Question: I cannot get tkinter to update a pair of simple "application global" boolean variables to match that of the associated checkbox. The booleans are initialized, updated and stored in one file and are referenced (read-only) by another file. Regardless of the checkbox state the booleans never change from their default value. (A side point of note: The initial values of False/True get changed into 0/1, presumably due to the problematic way tkinter impelements booleans).
Curiously, there are NO problems with the similar "application global" TABLE of booleans that corresponds to a table of tkinter checkboxes. The table is an instance of a class defined by a third file. The table resides in the same file (and is treated in the same way) as the simple booleans.
All boolean values are used (read-only) in one file (File1.py) and are only modified by the other file (File2.py). Explicitly returning the problem booleans (from File2.py to File1.py) did not work.
The environment being used is Windows 7, Python 3.2.2 on Eclipse Juno (4.2.2, build M20130204-1200) with the Pydev 2.7.<PHONE> plug-in. The application is being run from the Eclipse console.
By the LEGB scoping rules everything seems OK (the include and global statements are present and the dotted name form is being used for the externally defined "application level" global variables). As I see it, either all boolean updates should work or none should work. So why does the boolean table work properly but not the simple booleans - and what is needed to get the simple booleans to work properly?
Speculating, could it have something to do with the way python implements variables that have basic values (e.g. 0, 1, 2, 3, True? False?) as "shared values" instead of separate variables - and this leads to problems when referencing these simple values from other modules?
The sample application consists of 3 files; each has been reduced as far as possible while remaining able to show the problem. When run on Windows 7 you should see this:
File1.py - mainline, contains the callback function "Get_User_Selections":
'''
from tkinter import *
from tkinter import ttk
import File2
#==========================================================================
def Get_User_Selections( ):
print( "
DoAllReports=", File2.DoAllReports, "DoNoReports=", File2.DoNoReports )
if ( not File2.DoNoReports ) :
for row in range( len( File2.ChosenReports ) ):
for column in range( len( File2.ChosenReports[ 0 ] ) ) :
if ( File2.ChosenReports[ row ][ column ].get() or
File2.DoAllReports ) :
print( "Do report (", row, ',', column, ')' )
return
#==========================================================================
def CreateTheReports( *args ):
Get_User_Selections( )
return
#==========================================================================
''' *********** MAIN PROCEDURE ***************** '''
root = Tk()
root.title( 'tkinter Boolean problem' )
mainframe = ttk.Frame( root )
mainframe.grid( )
File2.ChooseReports( mainframe )
DoItButton = Button( mainframe, text = 'DO IT!', command = CreateTheReports )
DoItButton.grid()
root.mainloop()
#==========================================================================
'''
File2.py - defines the GUI, updates all of the "application level global" booleans:
'''
from tkinter import *
# import the custom "GUI table" widgit class (which works as expected)
from TkinterCheckBoxTableClass import TkinterCheckBoxTableClass
# Determine the table "shape" (in the original application the strings become
# the row and column headers, these headers NOT shown by this example code).
RowTitles = [ "A", "B" ]
ColumnTitles = [ "1", "2", "3", "4" ]
DefaultReports = [ ]
for i in RowTitles :
for j in ColumnTitles :
DefaultReports = DefaultReports + [ False ]
# Initialize the three "APPLICATION LEVEL" global variables that preserve the
# user choices across invocations of the routine. Each invocation is caused
# by the user pressing the "DO IT!" button on the GUI.
ChosenReports = DefaultReports # table of user choices (works properly)
# These two "application" globals override the table (above) of individual
# choices. "DoNoReports" overrides "DoAllReports"; both override the table.
DoAllReports = False # does not work, value never changes
DoNoReports = False # does not work, value never changes
#==========================================================================
def ChooseReports( ParentFrame ):
# Purpose : Interface between the "application globals" and what appears
# on the GUI. Called from File1.py whenever user presses
# the "DO IT" button
global ChosenReports # "application" global, resides in this file
global DoAllReports # "application" global, resides in this file
global DoNoReports # "application" global, resides in this file
GuiTable = [ [ IntVar() for j in range( len( ColumnTitles ) ) ]
for i in range( len( RowTitles ) ) ]
ThisFrame = LabelFrame( ParentFrame, text = " Select Reports " )
ThisFrame.grid( row = 1, column = 0 )
DoAll = IntVar( value = DoAllReports )
DoNone = IntVar( value = DoNoReports )
SelectAll = Checkbutton( ThisFrame, variable = DoAll, text = "All",
onvalue = True, offvalue = False)
SelectAll.grid( row = 0, column = 1 )
SelectNone = Checkbutton( ThisFrame, variable = DoNone, text ='None',
onvalue = True, offvalue = False )
SelectNone.grid( row = 0, column = 2 )
TableFrame = LabelFrame( ThisFrame, background = 'grey',
borderwidth = 1, relief = FLAT )
TableFrame.grid( row = 1, column = 0, columnspan = 3, rowspan = 2 )
# Create the custom Checkbox Table, works without any problems.
ChooseTheReports = TkinterCheckBoxTableClass( FrameID = TableFrame,
UserSelections = GuiTable )
# Update the "application level" globals
DoAllReports = DoAll.get( )
DoNoReports = DoNone.get( )
ChosenReports = ChooseTheReports.getTable( )
# Passing back the above variables in the return statement did NOT work.
# Returning them shouldn't even be needed since a) they have "application"
# level scope, b) they reside in THIS file and c) are ONLY modified by THIS
# file (with the new values being accessible from other files).
return
#==========================================================================
'''
TkinterCheckBoxTableClass.py - implements the table of booleans:
'''
'''
Implements a 2-D matrix (table) of tkinter checkboxes (for Python 3.x).
'''
from tkinter import *
from tkinter import ttk
class TkinterCheckBoxTableClass( object ):
'''
Python 3.x interface to a matrix (2-D table) of tkinter checkboxes.
Must pass a tkinter frame and the matrix to the constructor.
Class constructor parameters:
FrameID - tkinter parent frame that displays the table
UserSelections - matrix of True/False values passed to/from to GUI
Entire Table Methods:
getTable() - extracts 2-D array of UserSelections from tkinter
'''
'''----------------------------------------------------------------------'''
'''
Constructor
'''
def __init__( self , FrameID, UserSelections ) :
self.frameID = FrameID
self.userSelections = UserSelections
self.rowCount = max( 1, len( self.userSelections ) )
self.columnCount = max( 1, len( self.userSelections[ 0 ] ) )
self.checkBoxTable = [ [ IntVar() for j in range( self.columnCount ) ]
for i in range( self.rowCount ) ]
# Construct and display the table of tkinter checkboxes
for i in range( self.rowCount ) :
for j in range( self.columnCount ) :
self.checkBoxTable[i][j] = Checkbutton( self.frameID,
variable = self.userSelections[ i ][ j ],
onvalue = True, offvalue = False )
self.checkBoxTable[i][j].grid( row = i + 1, column = j + 1,
sticky = W )
'''----------------------------------------------------------------------'''
'''Methods:'''
def getTable( self ) :
for i in range( self.rowCount ) :
for j in range( self.columnCount ) :
self.checkBoxTable[i][j] = Checkbutton( self.frameID,
variable = self.userSelections[ i ][ j ],
onvalue = True,offvalue = False )
self.checkBoxTable[i][j].grid( row = i + 1, column = j + 1,
sticky = W )
return self.userSelections
''' END CLASS '''
'''
BTW, as to PEP8: see the section immediately after the PEP8 introduction. ;>) I am also well aware of the advantages/disadvantages of "application globals" and of the kludgey "create a universal include file and import it everywhere" approach; one that I'd prefer NOT to use unless there is ABSOLUTELY no other simple way of fixing my problem. (I much prefer importing modules ONLY where they are needed.)
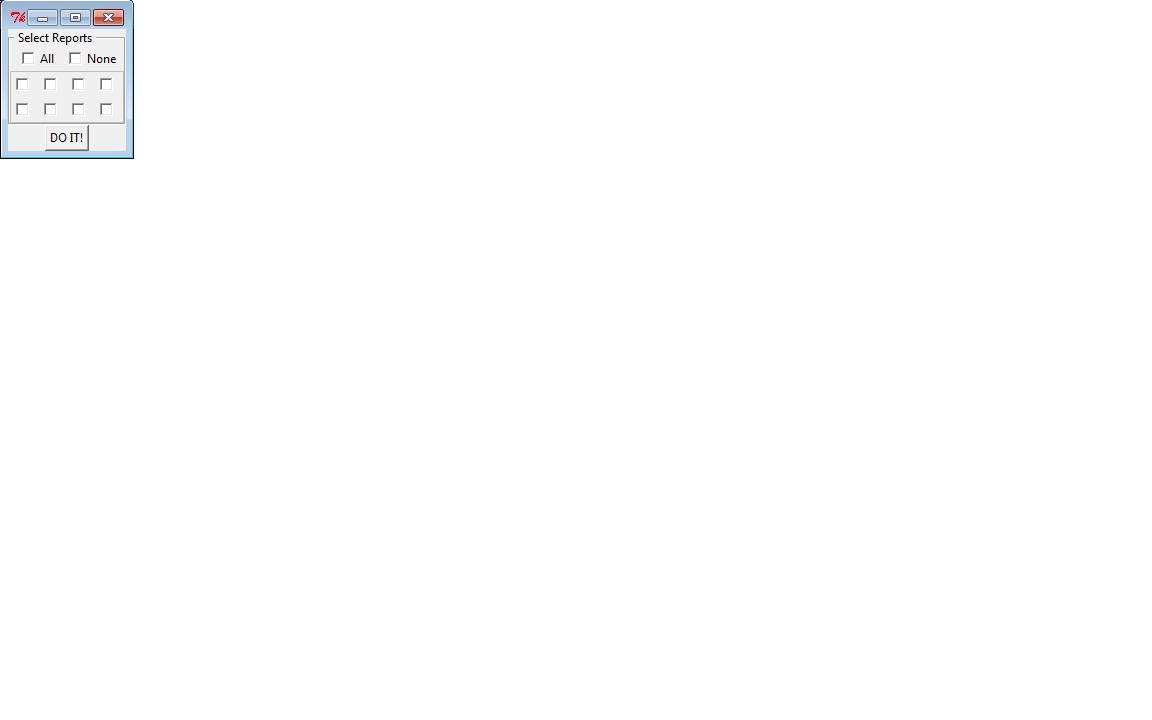
Answer: Just define 'DoAllReports' and 'DoNoReports' like this:
'''
DoAllReports = IntVar(False)
'''
Then in your client code, use 'DoAllReports.get()' instead of just 'DoAllReports', same for 'DoNoReports'. Don't create the separate 'IntVars' 'DoAll' and 'DoNone'; they are not necessary, just use 'DoAllReports' and 'DoNoReports'.
The reason these lines don't do anything:
'''
DoAllReports = DoAll.get()
DoNoReports = DoNone.get()
'''
... is that they are executed before the user has had a chance to click on the buttons they're attached to. So you're just getting back the same values with which you just initialized the 'IntVars'. You don't update your global variables at any other time, such as when the user clicks 'DO IT!', so naturally they are never updated.